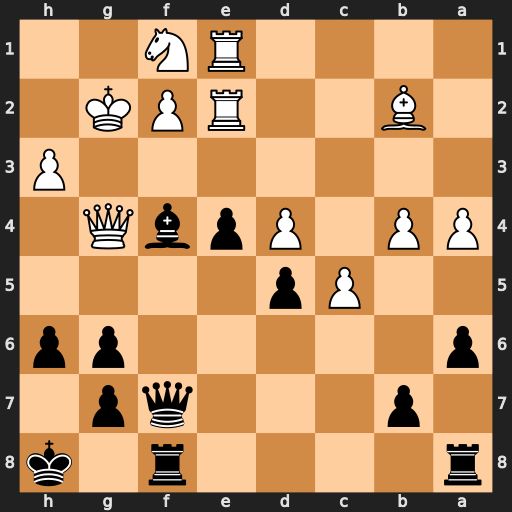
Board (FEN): r4r1k/1p3qp1/p5pp/2Pp4/PP1PpbQ1/7P/1B2RPK1/4RN2
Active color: b
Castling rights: -
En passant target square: -
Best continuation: h5 Qxf4 Qxf4